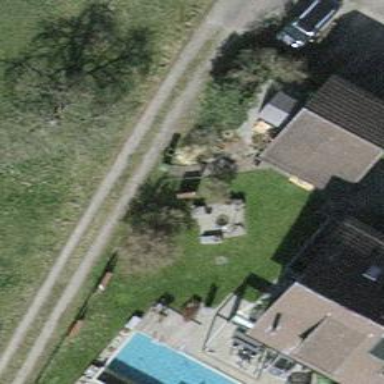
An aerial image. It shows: Gabled roof house.